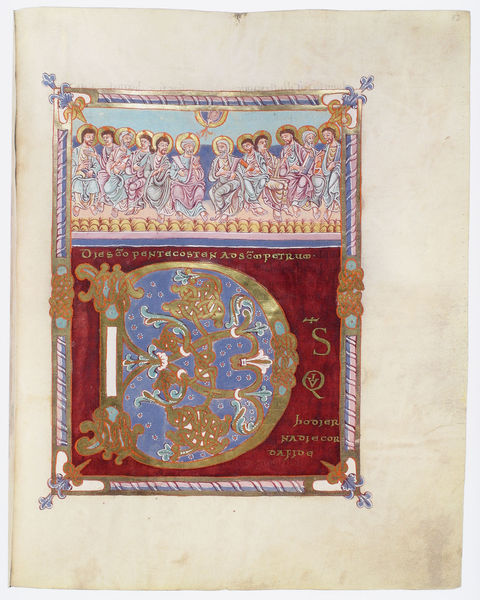
Titel: Göttinger Sakramentar
Institution: Göttingen, Staats- und Universitätsbibliothek
Schlagwörter: blau, gruppe, meer, menschen, sitzen, säule, weiss, rot, ornament, teppich, bibel, rahmen, taube, erde, zweige, gold, ranken, schrift, papier, russland, rand, französisch, könig, wandteppich, verzierung, kerze, geflecht, buch, gemalt, illustration, text, initiale, lilie, buchseite, heiligenschein, jesus, balu, heilige, abendmahl, jünger, heilig, maria, petrus, wandbehang, christentum, zwölf, geist, verziehrung, apostel, pfingsten, buchmalerei, evangelium, zweigeteilt, evangeliar, psalter, manuskript, s, d, q, pentecost, antik bild, a<